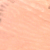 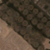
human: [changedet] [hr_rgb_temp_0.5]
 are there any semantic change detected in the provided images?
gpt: A residence was made in the desert.